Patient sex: M
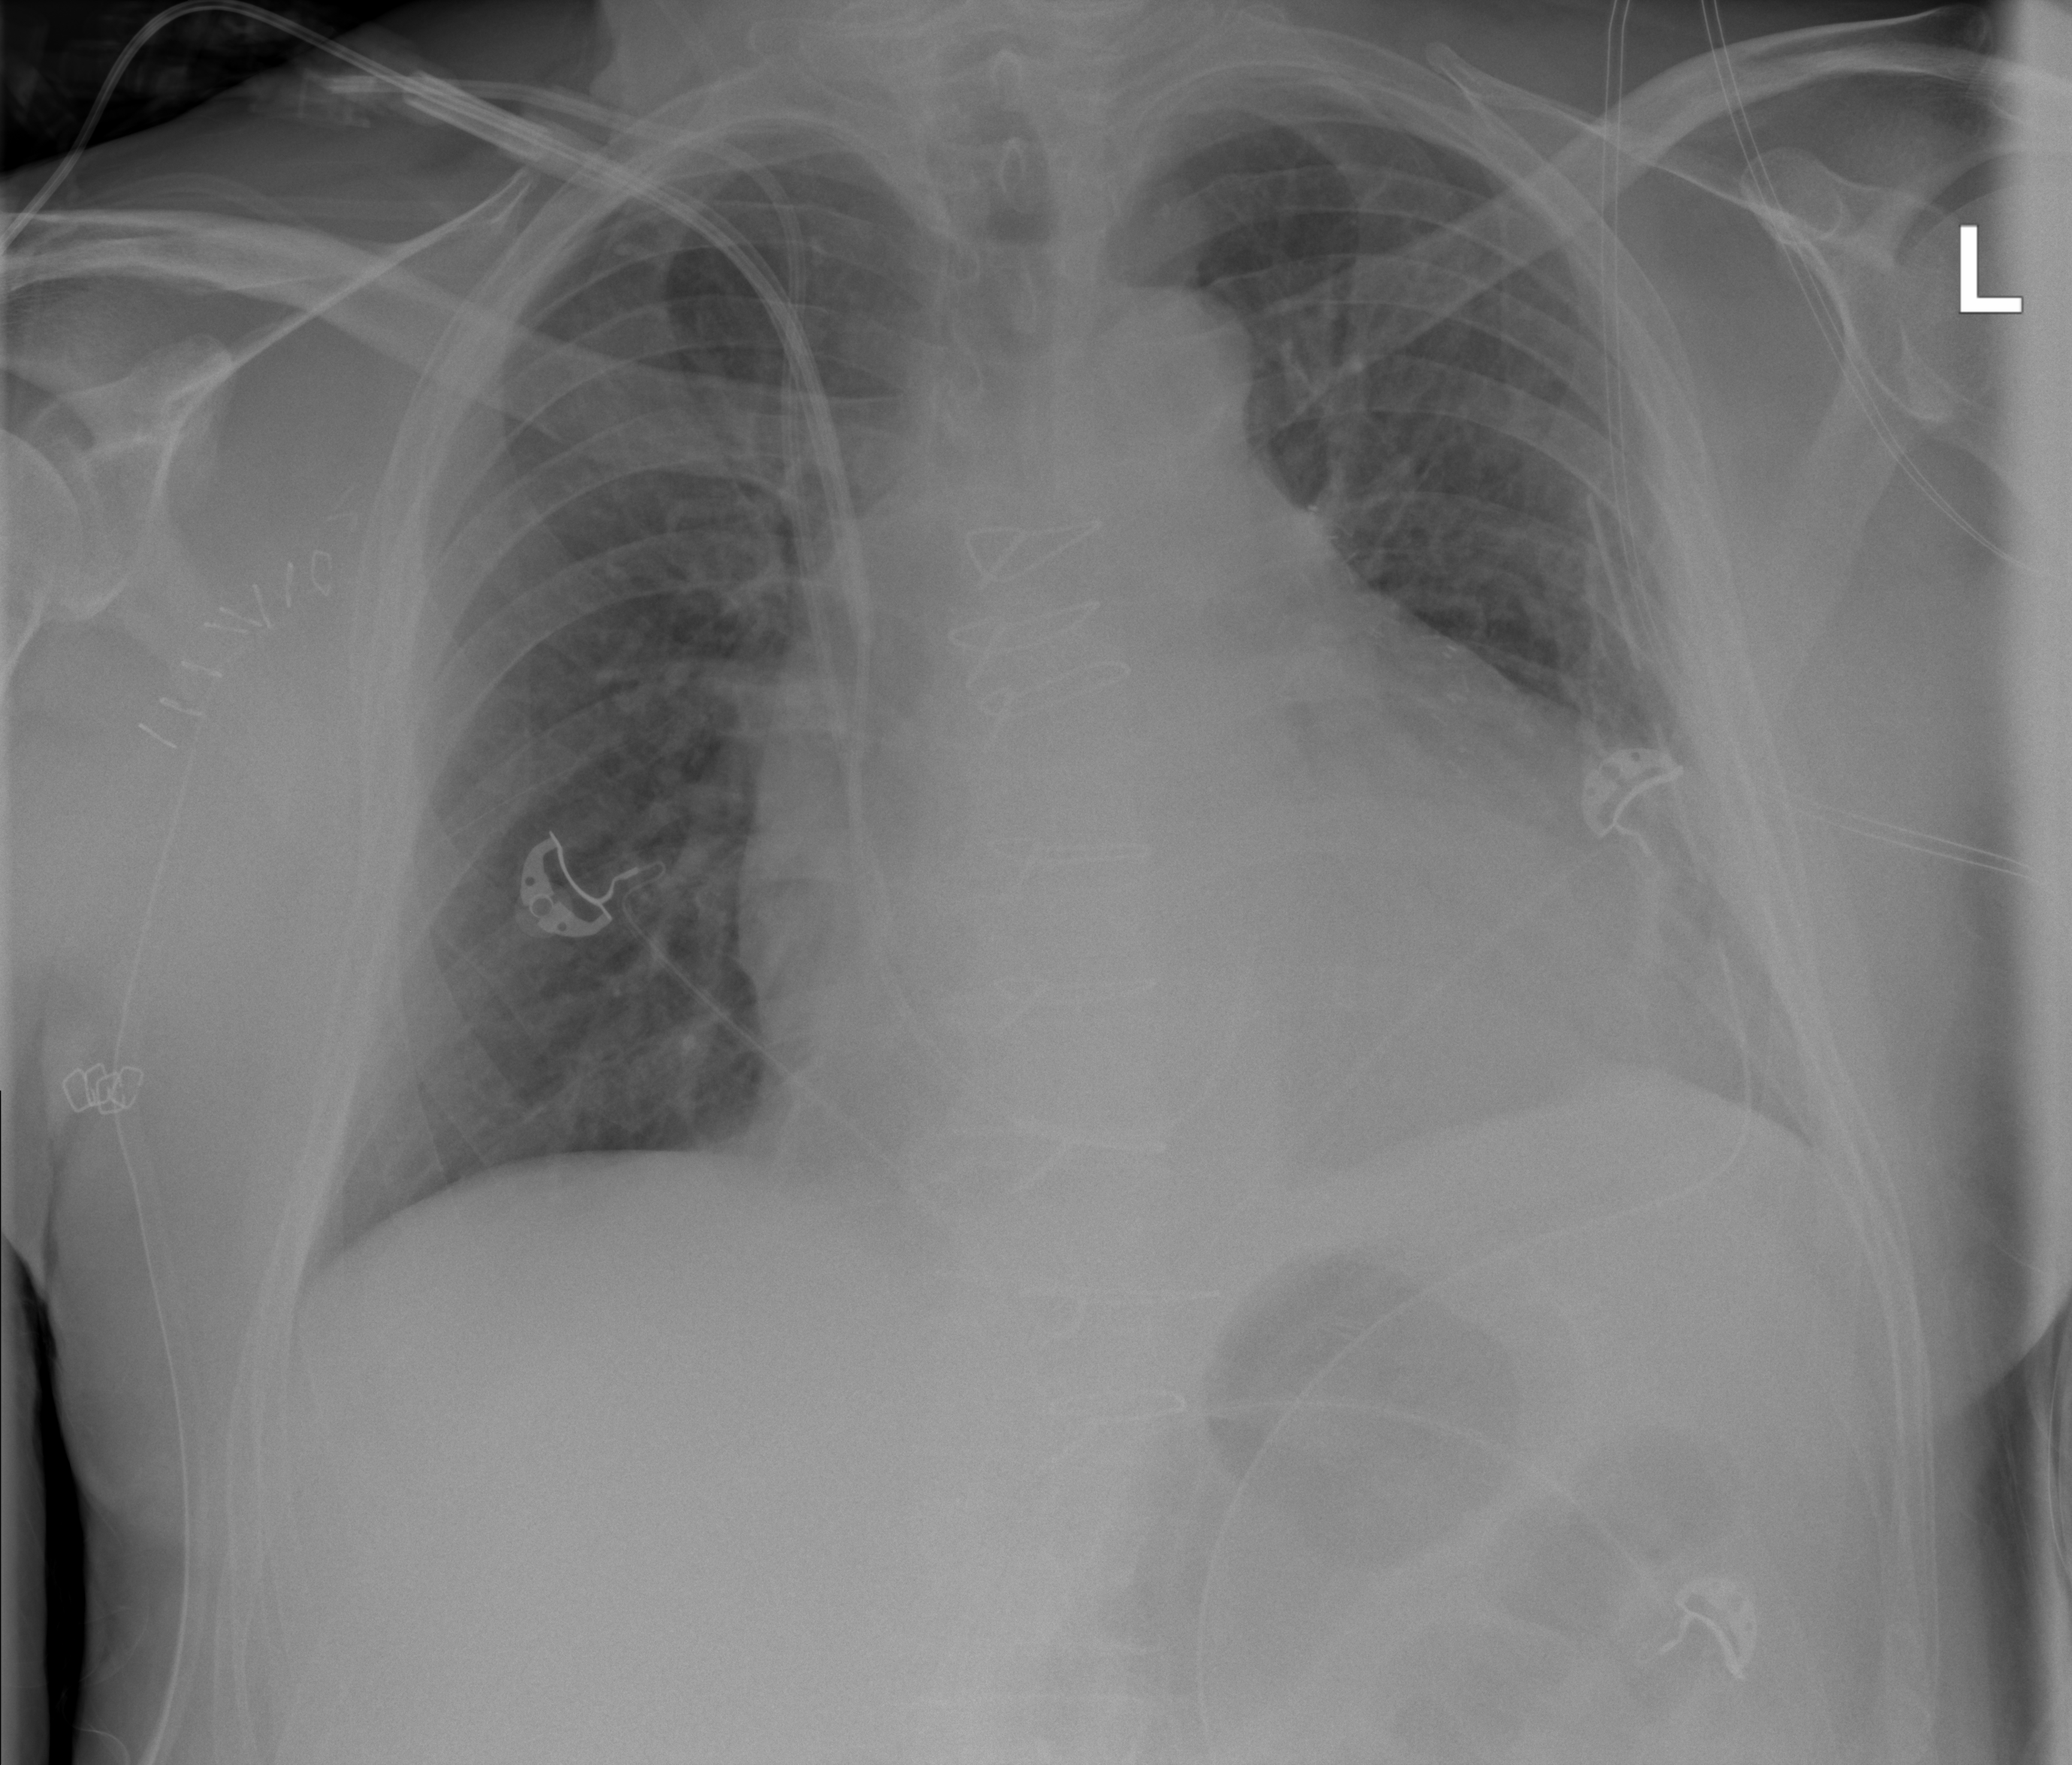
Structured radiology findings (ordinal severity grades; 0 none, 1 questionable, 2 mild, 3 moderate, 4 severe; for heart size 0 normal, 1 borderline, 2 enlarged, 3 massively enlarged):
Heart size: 3
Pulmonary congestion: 2
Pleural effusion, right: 0
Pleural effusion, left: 2
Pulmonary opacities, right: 0
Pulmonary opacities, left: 2
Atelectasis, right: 0
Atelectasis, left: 0